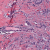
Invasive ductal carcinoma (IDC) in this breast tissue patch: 1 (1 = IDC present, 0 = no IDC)